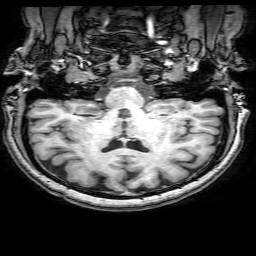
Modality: T1w
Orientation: sagittal
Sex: female
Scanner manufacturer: philips
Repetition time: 0.00818 s
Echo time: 0.00376 s